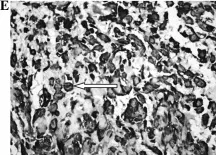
(E) Positive cytoplasm immunohistochemical staining with desmin was noted in rhabdomyoblastic cells (white arrow) (magnification, x400).
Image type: pathology (immunostaining)